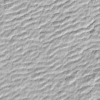
Label: not_dusty